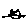
Label: cat